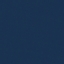
Land use / land cover class: SeaLake